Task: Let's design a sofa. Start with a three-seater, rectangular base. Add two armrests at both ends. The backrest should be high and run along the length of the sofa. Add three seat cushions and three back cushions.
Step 151:
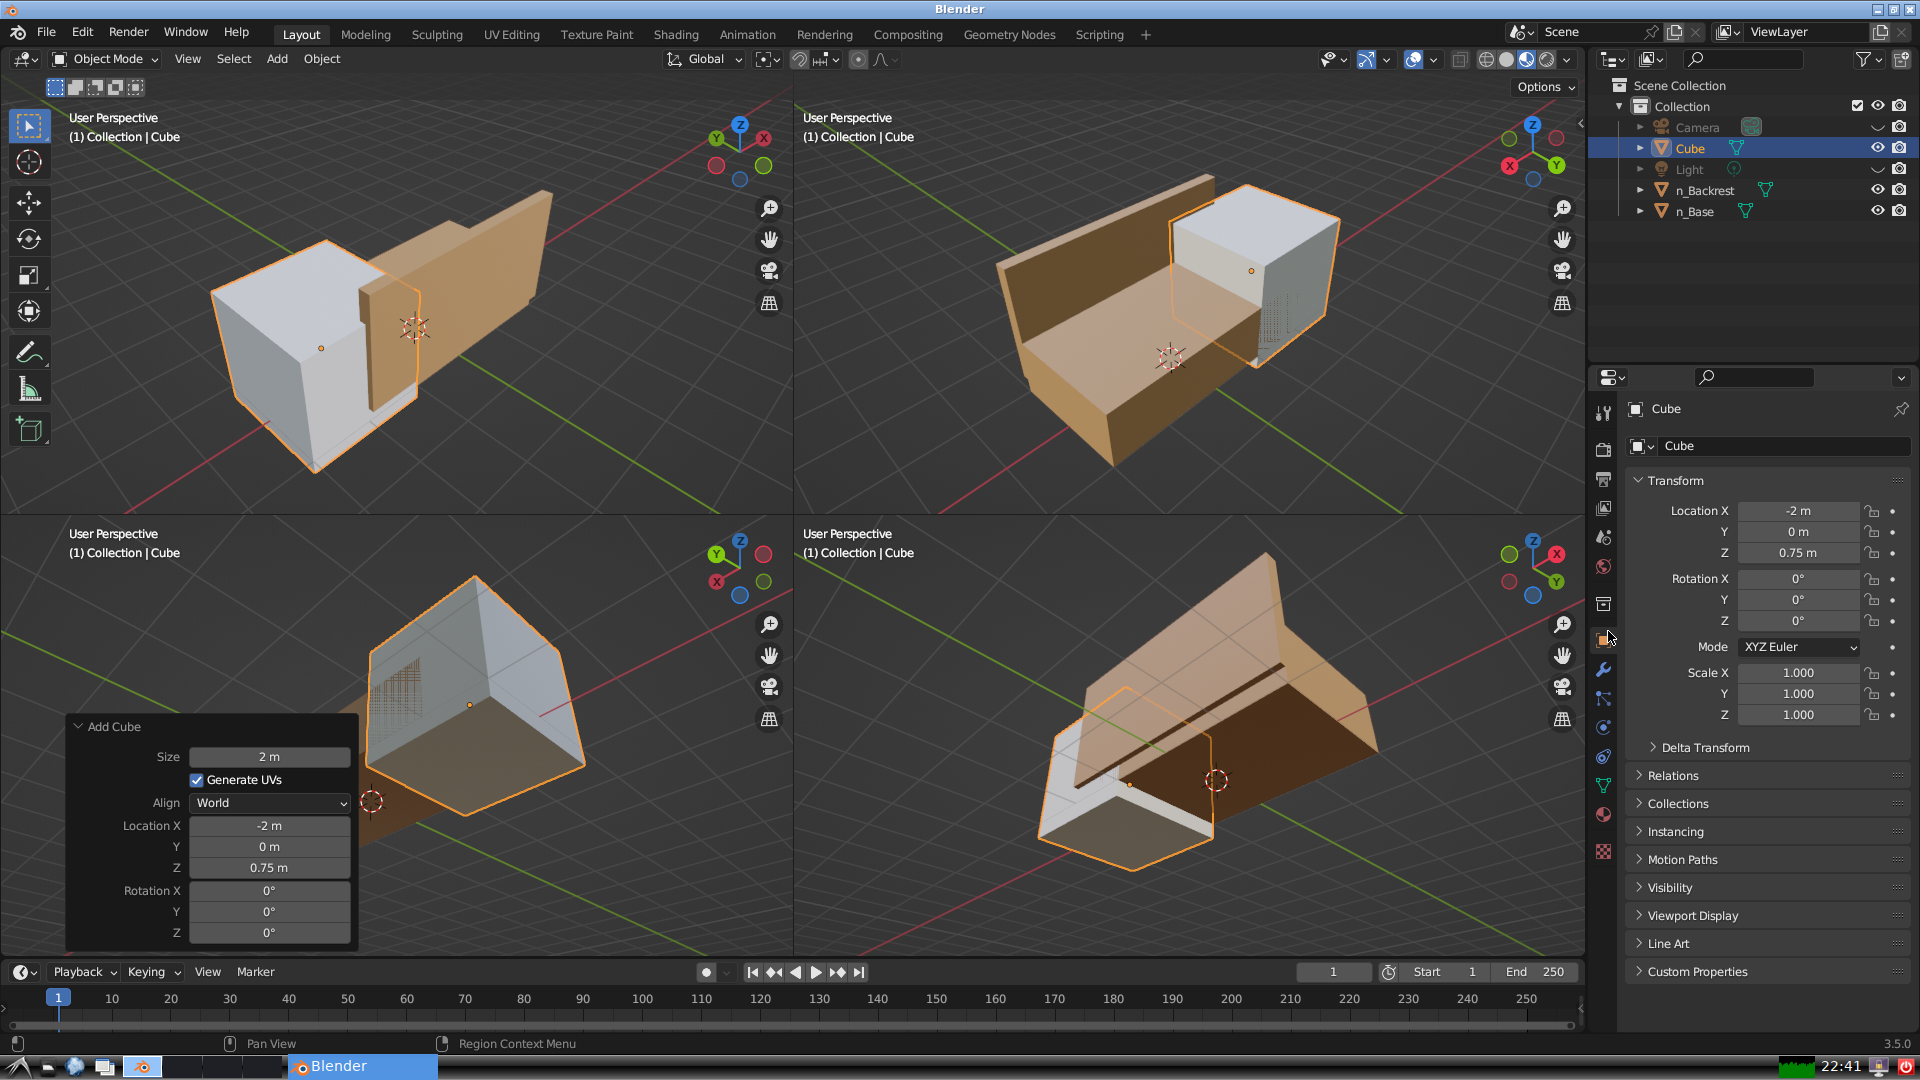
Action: {"mouse_move": [1732, 445]}